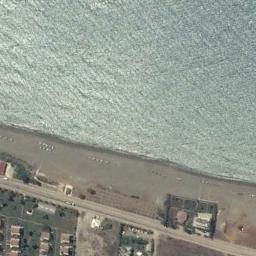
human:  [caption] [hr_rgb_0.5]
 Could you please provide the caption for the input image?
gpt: There are white waves near the beach .

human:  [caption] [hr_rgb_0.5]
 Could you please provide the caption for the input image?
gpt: There are many buildings and grass beside the beach .

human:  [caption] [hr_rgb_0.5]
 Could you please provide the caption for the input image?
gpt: The beach with brown sand while a road and some buildings on the beach .

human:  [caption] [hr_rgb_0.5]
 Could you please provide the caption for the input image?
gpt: Silver sea and gray coast with buildings .

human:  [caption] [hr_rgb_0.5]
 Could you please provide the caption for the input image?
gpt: There is a road near the beach .